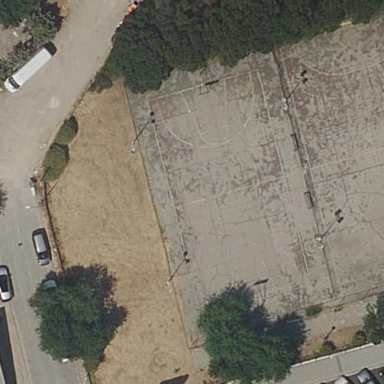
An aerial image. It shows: Basketball court in the leisure land pitch.